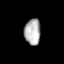
Tissue: lung
Cell type: Epithelial cells
Senescence score: 0.2328
Nuclear area (px): 408
Mean DAPI intensity: 179.071